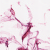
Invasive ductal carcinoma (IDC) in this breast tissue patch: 0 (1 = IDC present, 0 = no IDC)